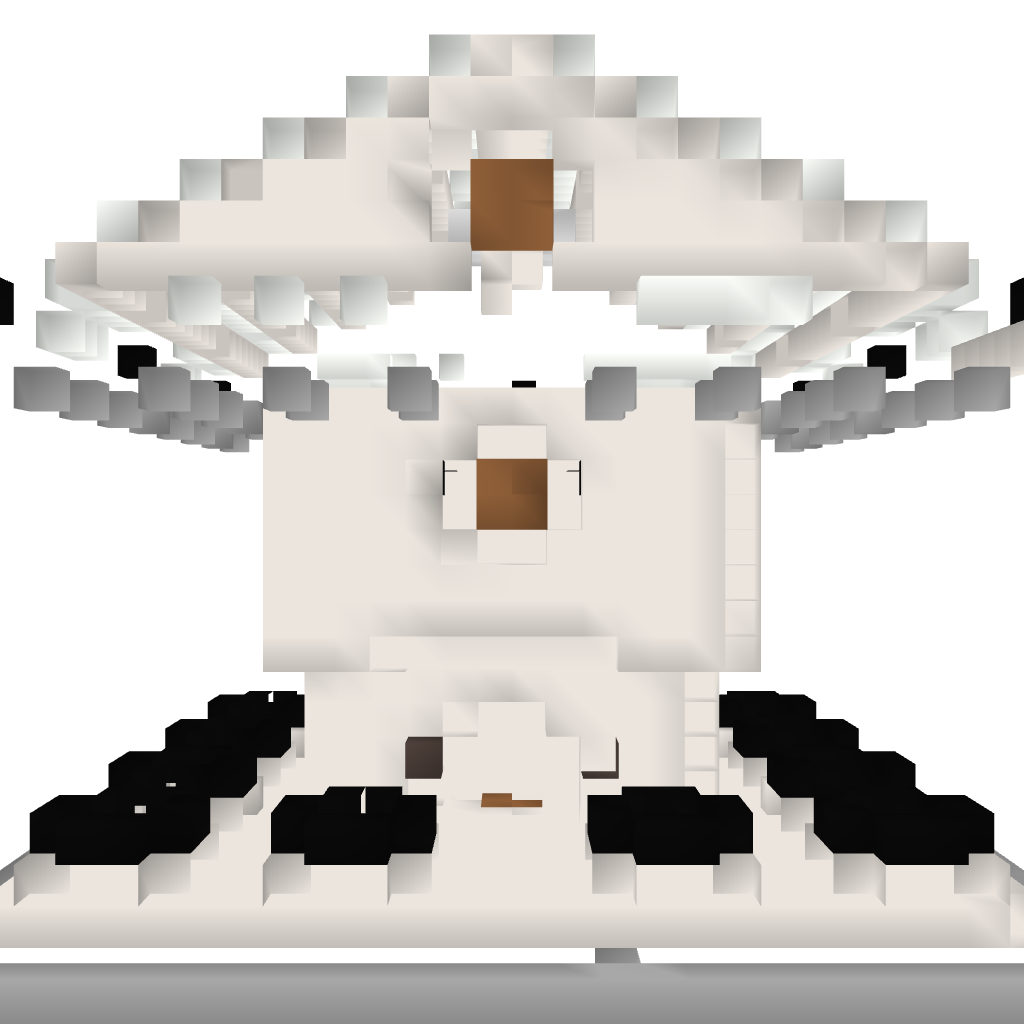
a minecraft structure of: Templo Romano